Question: I have a subclass of UITableViewCell. It adds a few extra elements to the base view (via xib) ,
but It can not take effect.

'''
cell.selectionStyle = UITableViewCellSelectionStyleBlue;
'''
The above two kinds of Settings are unable to take effect.
> cell.selectionStyle = UITableViewCellSelectionStyleNone;
cell.selectionStyle = UITableViewCellSelectionStyleGray;
Two other background style can take effect. I am very confused.
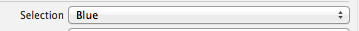
Answer: This is not an iOS mistake. There's no more blue selection style since iOS 7. The only selection styles provided are UITableViewCellSelectionStyleNone and UITableViewCellSelectionStyleGray.
From <URL>:
> UITableViewCellSelectionStyleBlueThe cell has a default background color when selected.In iOS 7, the selection color is no longer blue. Use UITableViewCellSelectionStyleDefault instead.Available in iOS 2.0 and later.
If you want, you can set your own custom selection background by setting the 'selectedBackgroundView' property of UITableViewCell.